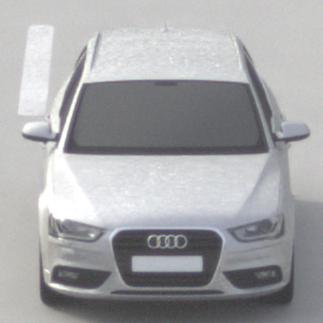
Make: Audi
Model: A4 Avant 1.8 TFSI
Detailed model: A4 (B8) Avant
Model produced from: 2012/02
Model produced until: 2015/04
Doors: 5
Color: white
Road condition: dry road
Daytime: morning or afternoon
Contrast: low contrast